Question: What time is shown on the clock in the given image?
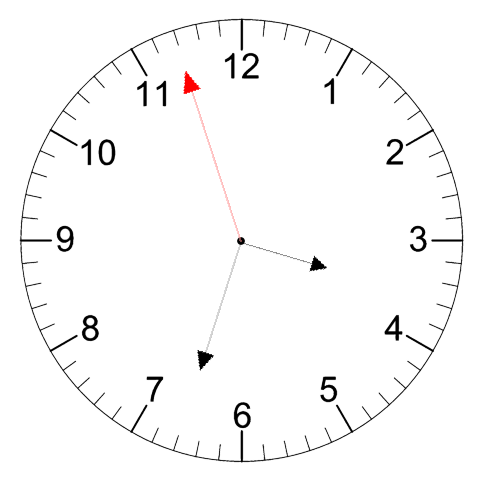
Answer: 03:32:57